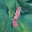
Label: 1